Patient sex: M
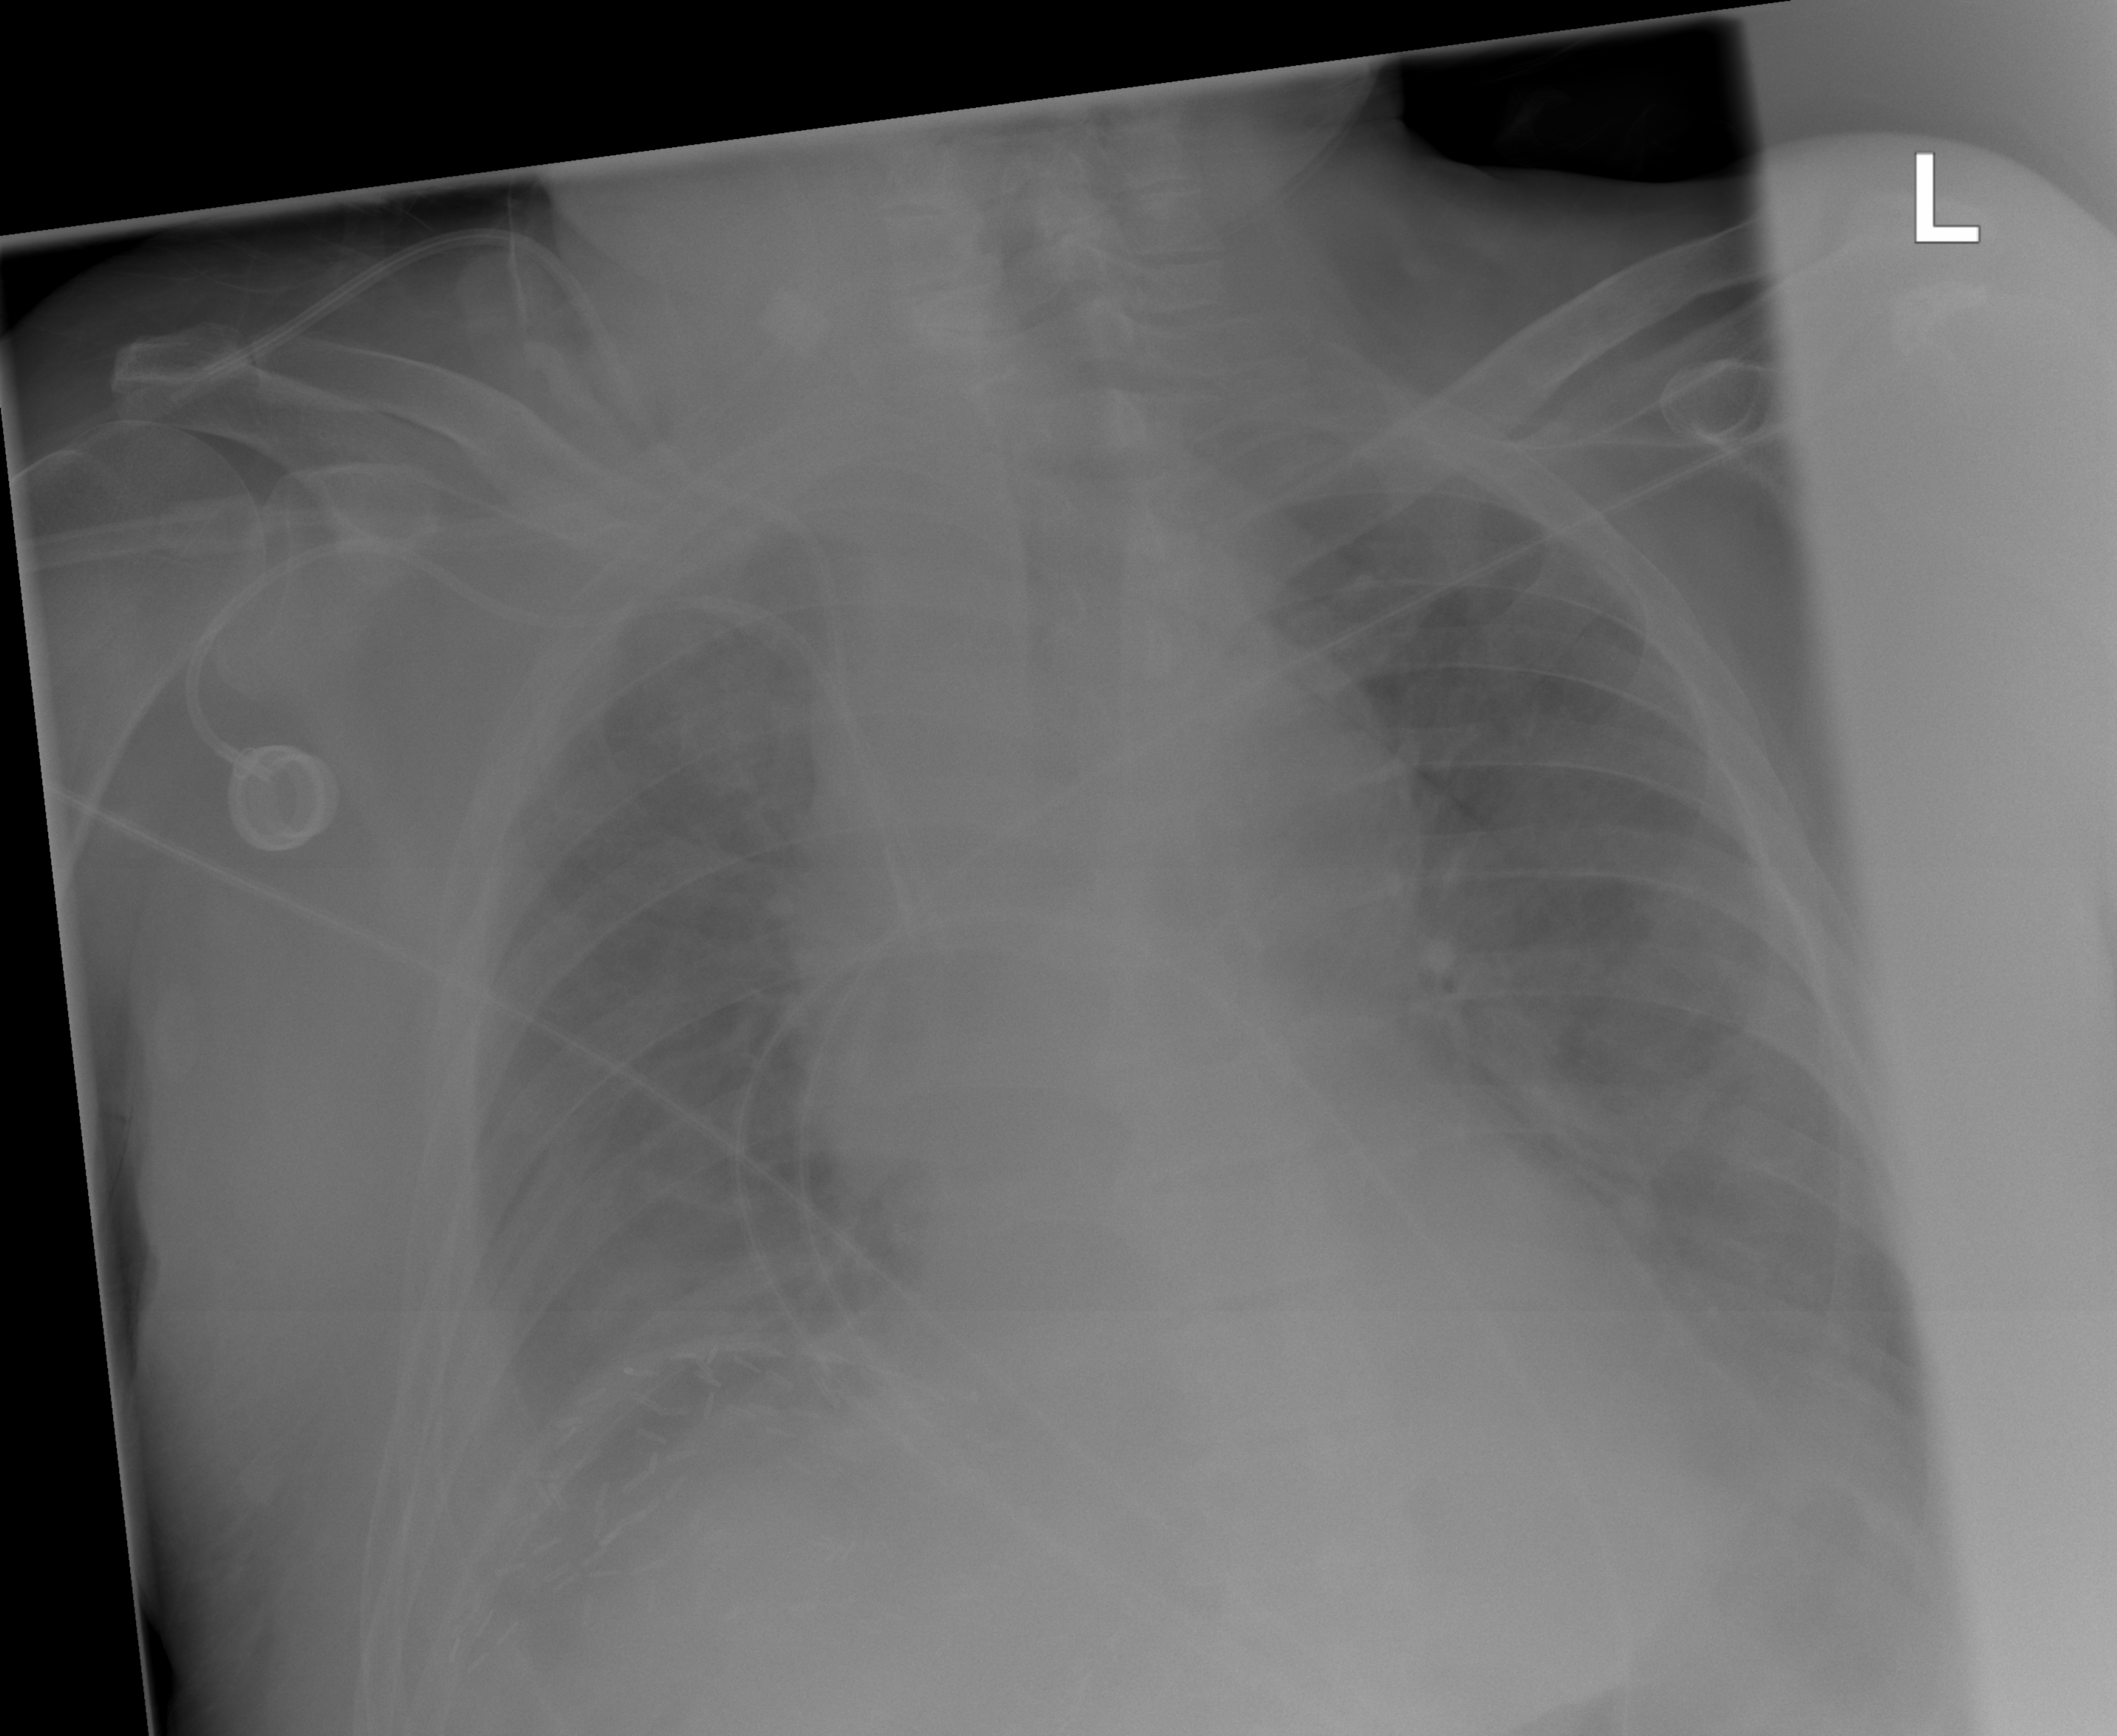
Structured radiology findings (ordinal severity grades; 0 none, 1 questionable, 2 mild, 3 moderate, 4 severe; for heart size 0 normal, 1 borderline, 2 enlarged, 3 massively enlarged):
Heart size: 1
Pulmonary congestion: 0
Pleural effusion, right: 1
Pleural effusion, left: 0
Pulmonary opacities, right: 0
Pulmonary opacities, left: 0
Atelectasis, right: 2
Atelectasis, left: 2